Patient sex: M
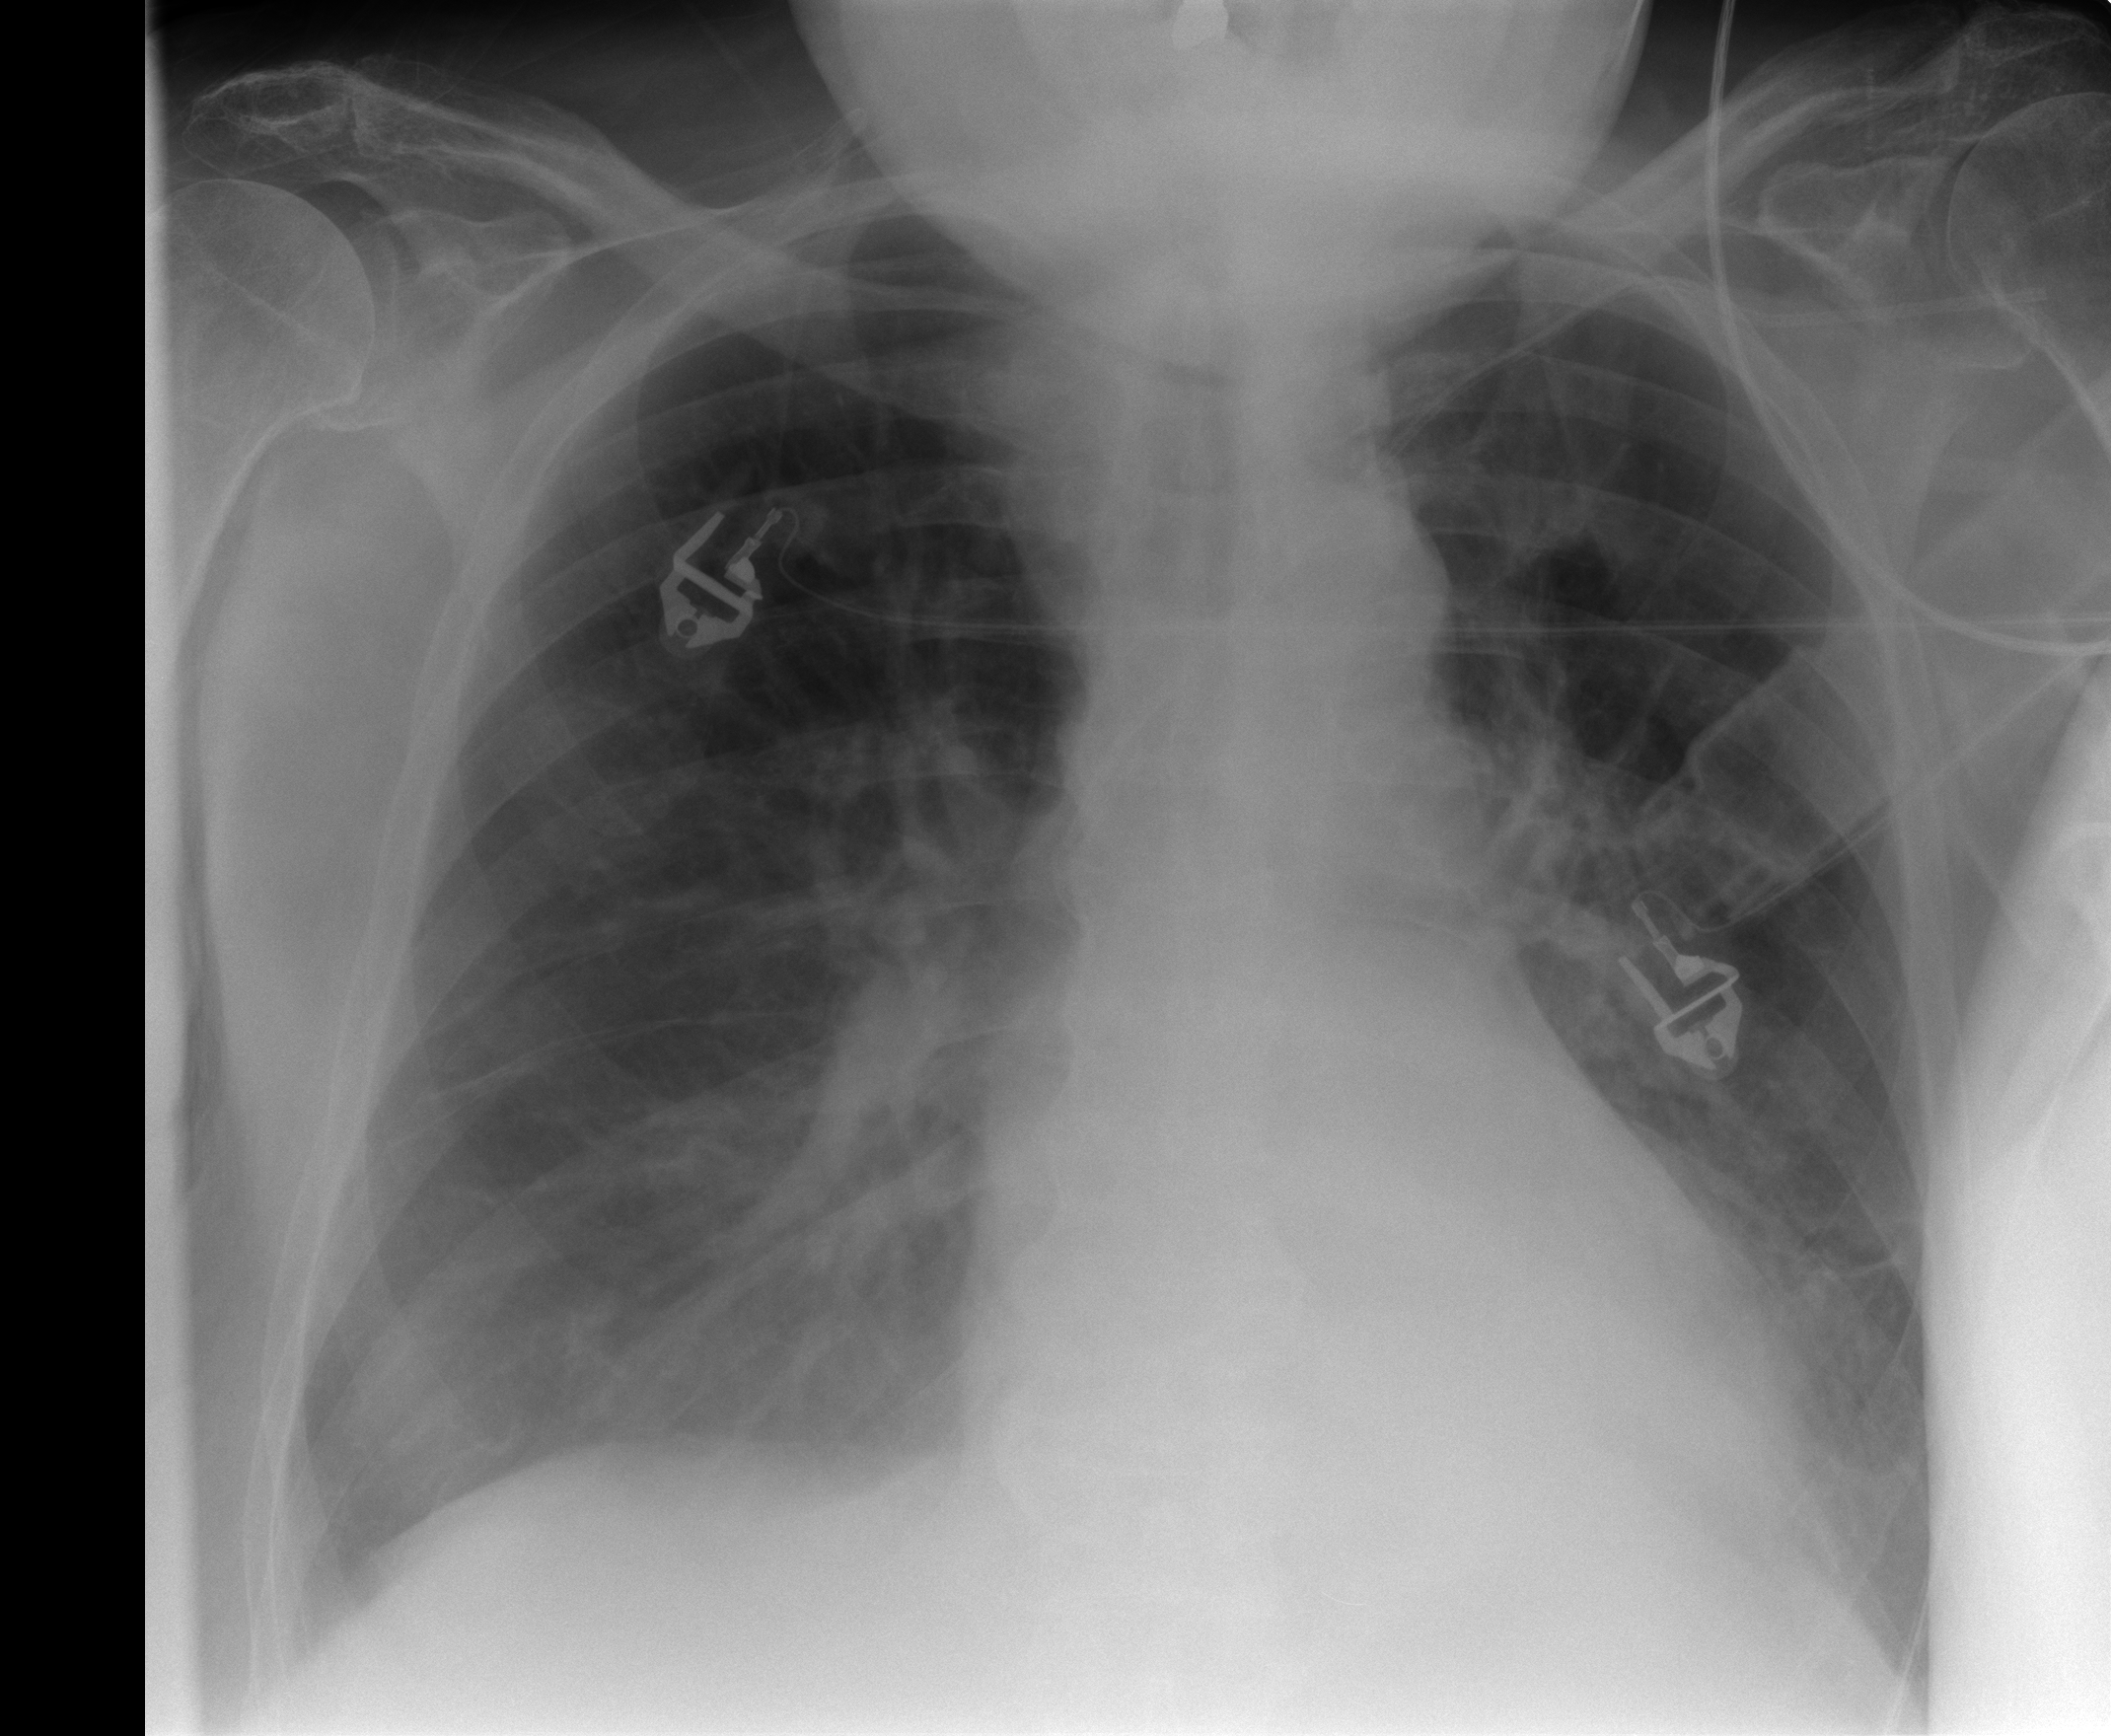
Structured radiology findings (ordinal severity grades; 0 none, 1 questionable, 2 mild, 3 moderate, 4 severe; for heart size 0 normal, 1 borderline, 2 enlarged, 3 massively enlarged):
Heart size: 0
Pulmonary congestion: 0
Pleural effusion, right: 2
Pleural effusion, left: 2
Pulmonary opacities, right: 0
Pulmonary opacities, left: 0
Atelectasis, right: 2
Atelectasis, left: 2